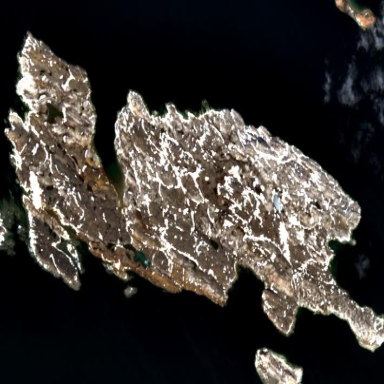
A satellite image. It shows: Island with natural coastline.